Question: I'm trying to create a report that shows data for the selected month. My MySQL query looks like this:
'''
SELECT Count(images.image_url) AS num_images,
( Day(Date(timestamp)) ) AS tday,
Month(Date(transactions.timestamp)) AS month,
transactions.sr_no
FROM bni_pixcapp_client_details AS transactions
INNER JOIN bni_pixcapp_image_urls AS images
ON images.sr_no = transactions.sr_no
WHERE Month(Date(transactions.timestamp)) = 4
AND Year(Date(transactions.timestamp)) = 2014
AND transactions.payment_status = 'Manually created'
OR payment_status = 'Completed'
GROUP BY Day(Date(timestamp))
'''
Query looks fine right?
But then here are the results

How do I get rid of the extraneous entry for March? I tried using HAVING instead of WHERE but couldn't get the query to run.
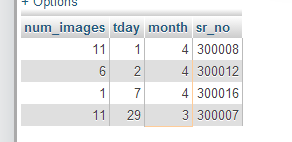
Answer: Try this, I think your Or condition should be in ().
'''
SELECT Count(images.image_url) AS num_images,
( Day(Date(timestamp)) ) AS tday,
Month(Date(transactions.timestamp)) AS month,
transactions.sr_no
FROM bni_pixcapp_client_details AS transactions
INNER JOIN bni_pixcapp_image_urls AS images
ON images.sr_no = transactions.sr_no
WHERE Month(Date(transactions.timestamp)) = 4
AND Year(Date(transactions.timestamp)) = 2014
AND (
transactions.payment_status = 'Manually created'
OR
payment_status = 'Completed'
)
GROUP BY Day(Date(timestamp))
'''